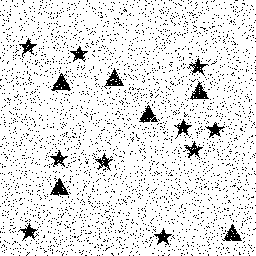
Squares: 0
Triangles: 6
Stars: 10
Total shapes: 16